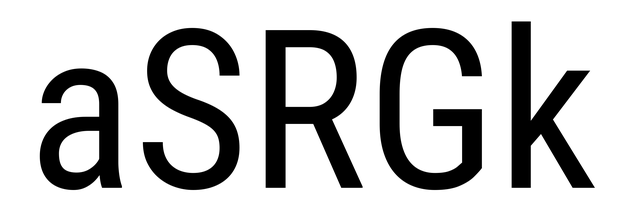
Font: Roboto_Condensed_Regular